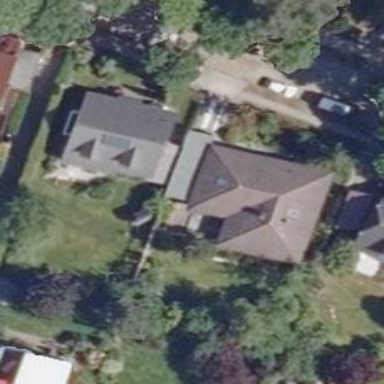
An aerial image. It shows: Detached building with hipped roof.